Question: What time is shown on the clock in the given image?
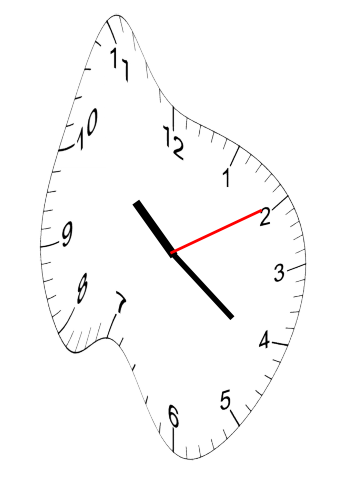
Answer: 10:21:10